Question: I have the following controller
'''
[HttpPost]
public JsonResult Update(List<DeliveryNoteDisplay> DeliveryNotes, UserSession userSession)
{
// etc
}
'''
This passing thru all of values correctly with the one exception that the id value is alway null even though i can see it via fire bug.

'''
public class DeliveryNoteDisplay
{
public virtual string Id { get; set; }
public virtual string ProjectId { get; set; }
public virtual string DeliveryNoteId { get; set; }
public virtual string ClientId { get; set; }
public virtual string VehicleId { get; set; }
public virtual string CourierId { get; set; }
public virtual string JobIds { get; set; }
public virtual string Name { get; set; }
public virtual string DeliveryTo { get; set; }
public virtual string DeliveryFrom { get; set; }
public virtual string Estimated { get; set; }
public virtual string Actual { get; set; }
public virtual string BookedDate { get; set; }
public virtual string CreatedByUserName { get; set; }
public virtual string Modified { get; set; }
public virtual string Created { get; set; }
public virtual bool ShowAddressFooter { get; set; }
public virtual bool ShowDeliveryFrom { get; set; }
public virtual bool ShowHeaderLogo { get; set; }
}
'''
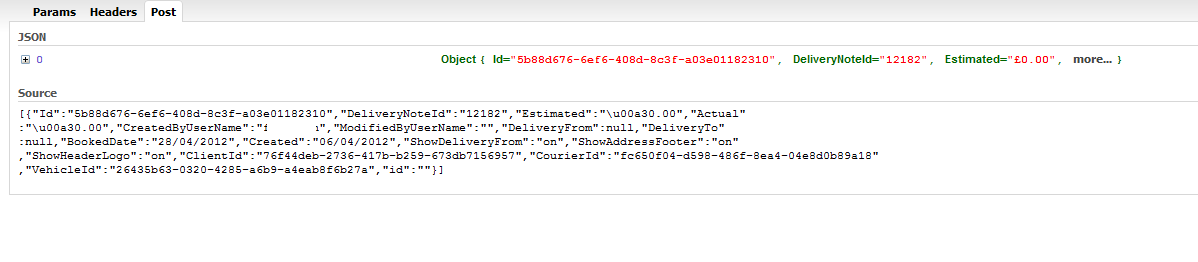
Answer: In the post the json starts with Id with a value and ends with id again... there it's empty.